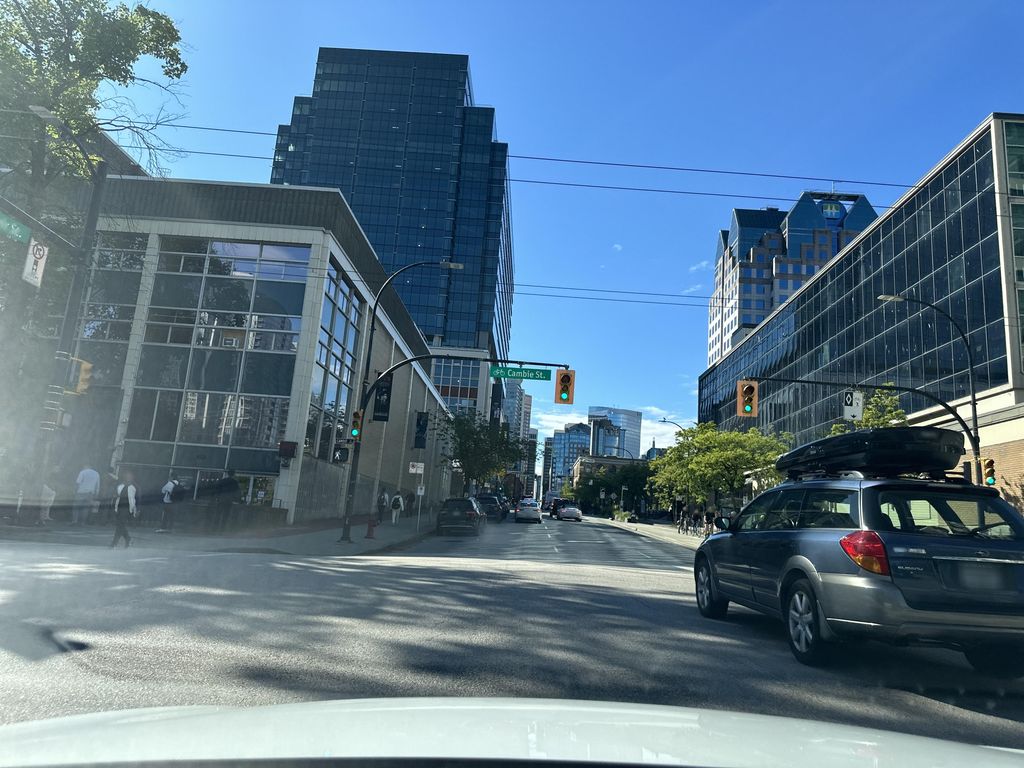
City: vancouver